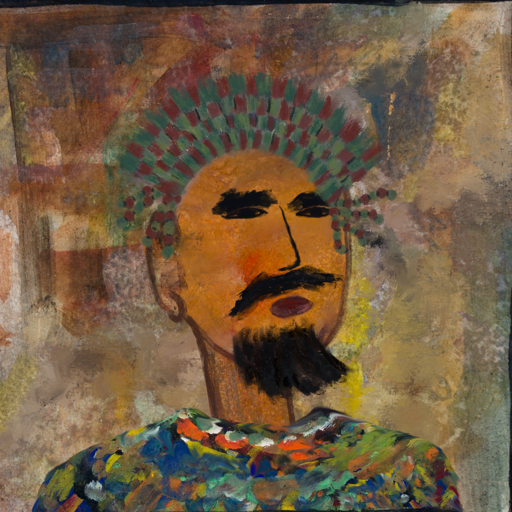
Background: Mosgoul, Head And Neck Side: Pipe, Face Side: Mosgoul, Bust: An_Impression, Hair Side: Blank, Head Accessory: After_Raid_Crown, Second Necklace: Blank, Necklace: Blank, Baby: Blank